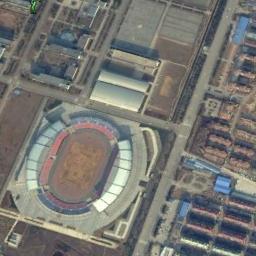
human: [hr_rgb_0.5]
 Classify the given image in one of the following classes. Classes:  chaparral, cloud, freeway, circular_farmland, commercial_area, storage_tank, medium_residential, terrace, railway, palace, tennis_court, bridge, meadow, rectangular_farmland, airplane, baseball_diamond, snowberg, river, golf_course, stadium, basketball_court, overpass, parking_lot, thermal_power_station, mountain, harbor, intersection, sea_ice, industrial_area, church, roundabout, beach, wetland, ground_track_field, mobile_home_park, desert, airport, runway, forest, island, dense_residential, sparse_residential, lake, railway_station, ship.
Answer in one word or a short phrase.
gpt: stadium